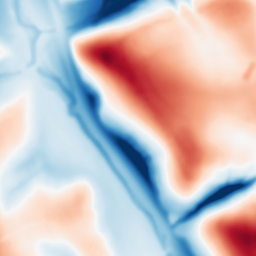
Category: multiscale
Decomposition family: dog_multiscale
Decomposition parameters: sigma_ratio: 2
n_scales: 4
base_sigma: 2
Upsampling method: cubic_catmull_rom
Upsampling parameters: scale: 4
Upsampling scale: 4